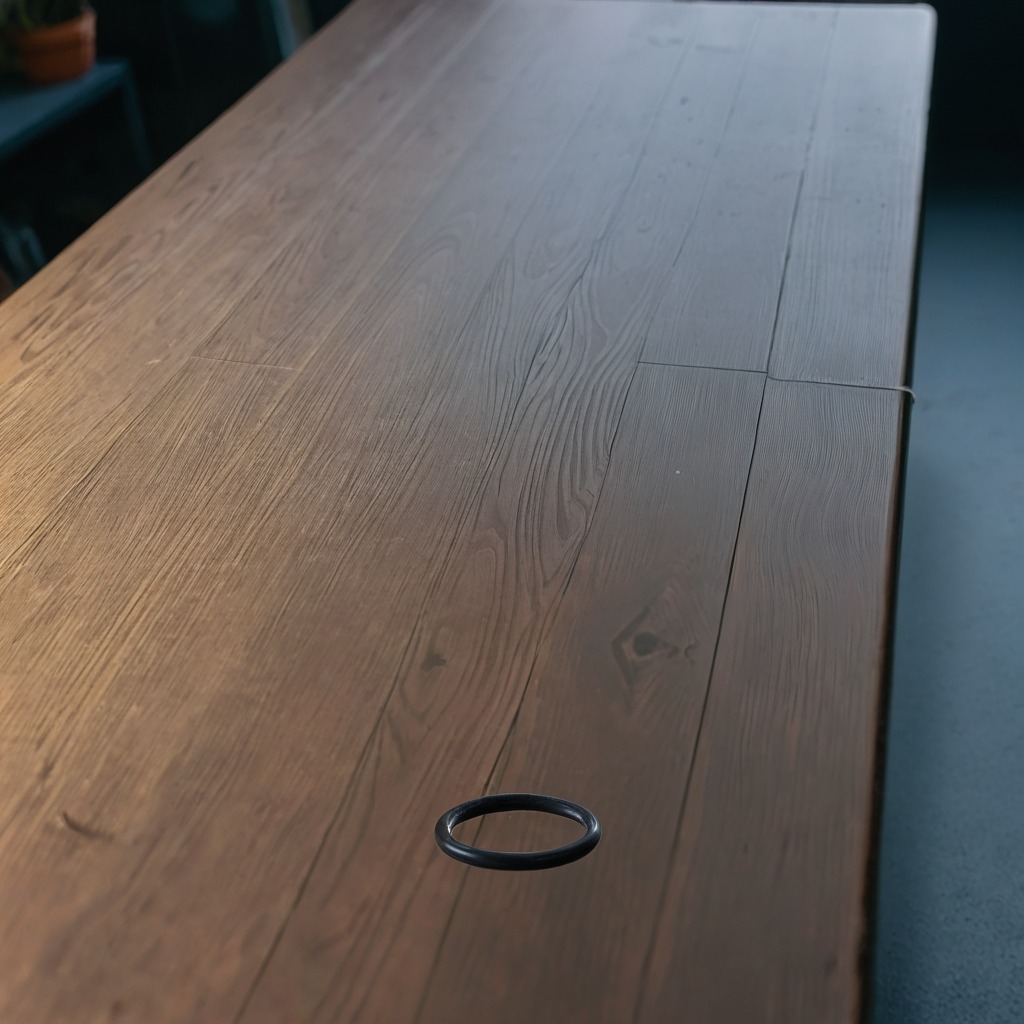
A rubber O-ring is lying on the old table.